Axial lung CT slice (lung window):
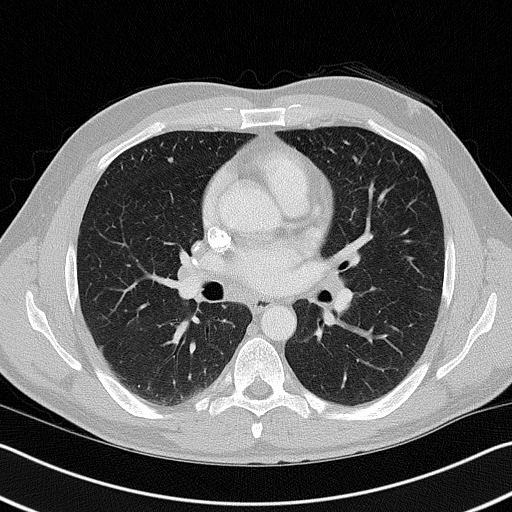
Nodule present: no